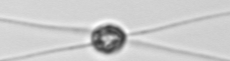
Label: Chaetoceros_danicus